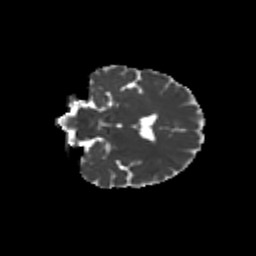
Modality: MD
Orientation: coronal
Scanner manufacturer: siemens
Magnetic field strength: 3 T
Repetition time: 9.2 s
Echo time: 0.084 s